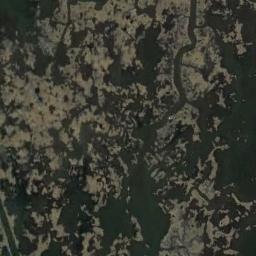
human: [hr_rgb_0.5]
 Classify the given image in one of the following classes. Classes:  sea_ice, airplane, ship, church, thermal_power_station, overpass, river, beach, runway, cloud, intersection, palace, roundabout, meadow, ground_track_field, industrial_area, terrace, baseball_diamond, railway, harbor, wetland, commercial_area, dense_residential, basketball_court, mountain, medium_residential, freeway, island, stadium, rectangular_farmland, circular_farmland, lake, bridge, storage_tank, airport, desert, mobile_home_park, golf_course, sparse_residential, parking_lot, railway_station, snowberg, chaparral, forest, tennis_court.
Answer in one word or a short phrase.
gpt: wetland